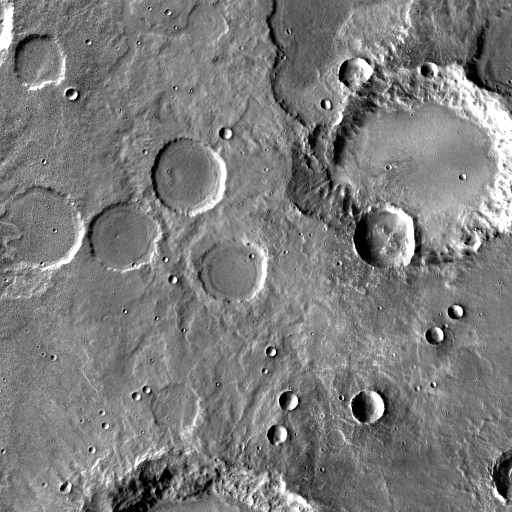
Crater classes present: Background, Other, Buried